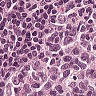
Metastatic tissue present: no